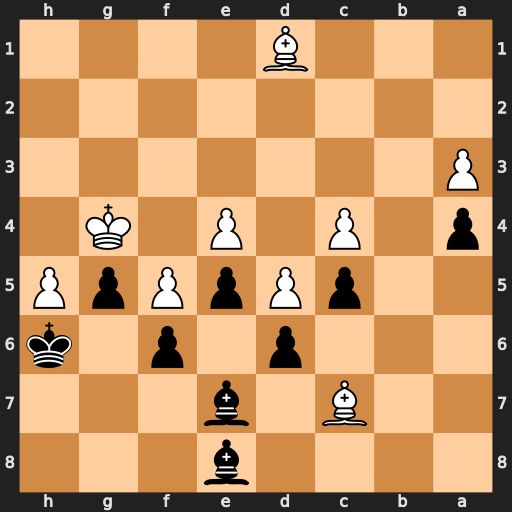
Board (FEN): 4b3/2B1b3/3p1p1k/2pPpPpP/p1P1P1K1/P7/8/3B4
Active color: b
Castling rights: -
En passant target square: -
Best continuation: Bxh5+ Kh3 Bxd1